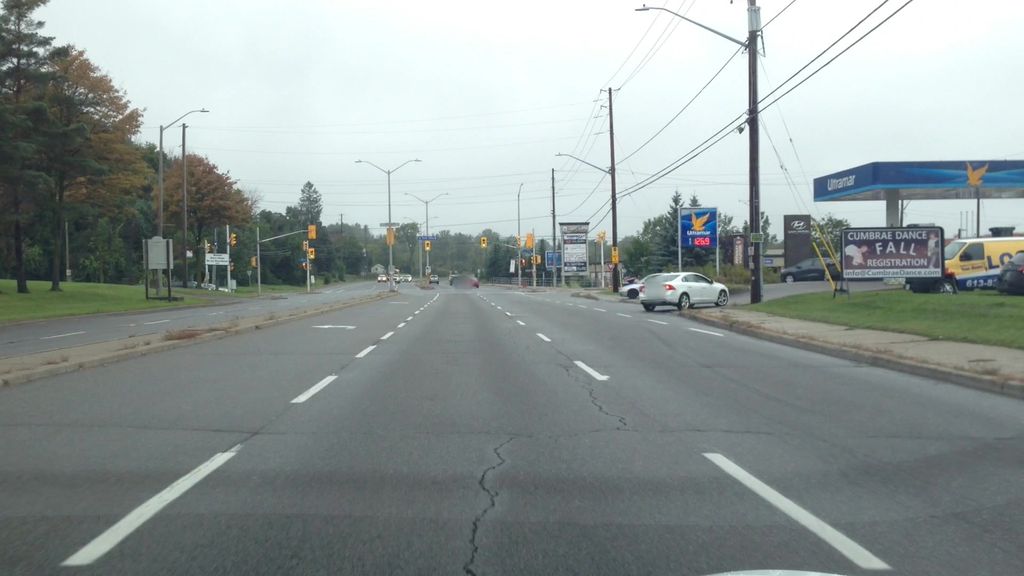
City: ottawa-gatineau